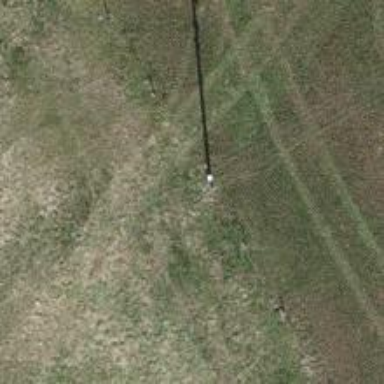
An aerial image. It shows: Power pole.